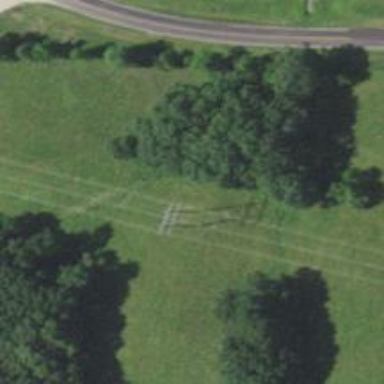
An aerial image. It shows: H-frame designed tower for power lines.